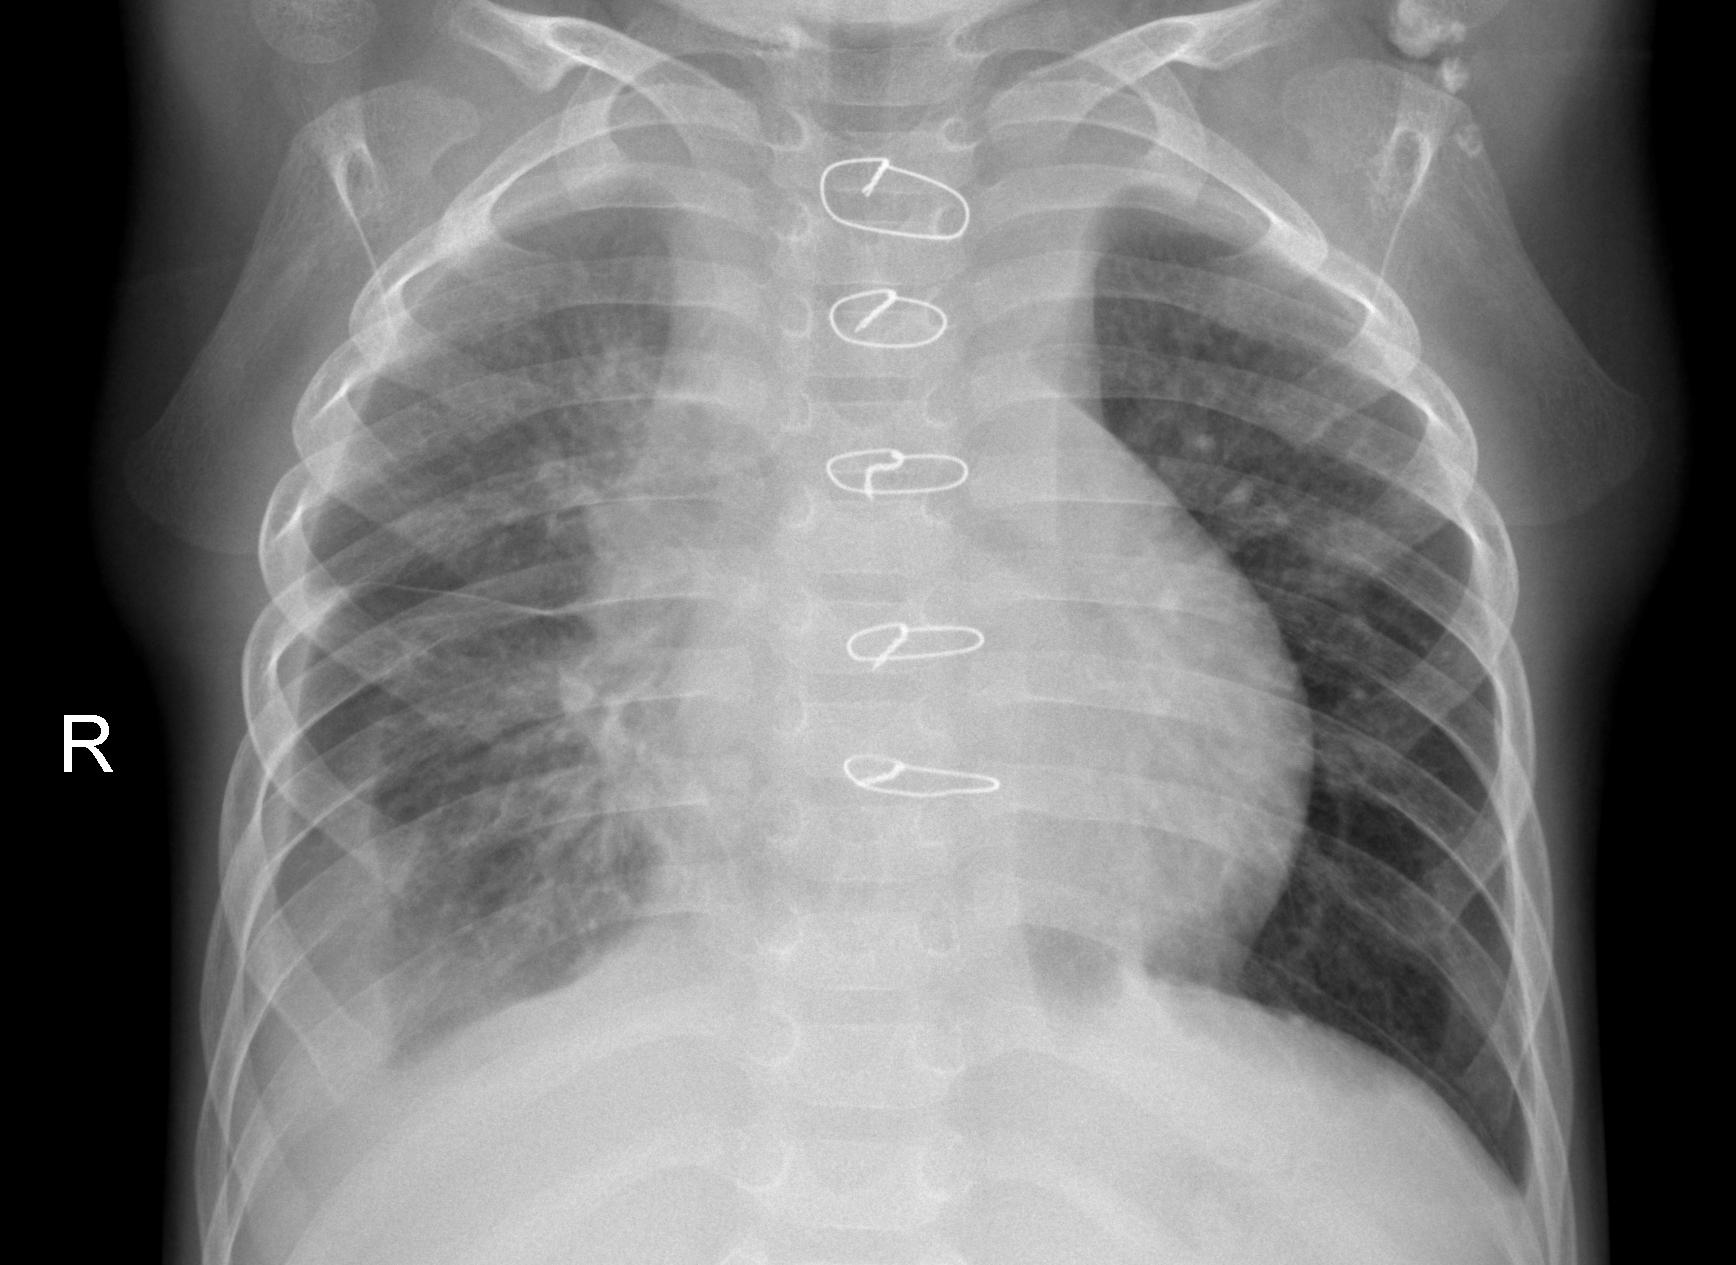
Diagnosis: PNEUMONIA